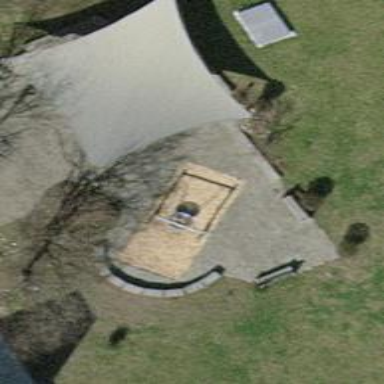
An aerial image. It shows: Playground with basket swing.